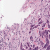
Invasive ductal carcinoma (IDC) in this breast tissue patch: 1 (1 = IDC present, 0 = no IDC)